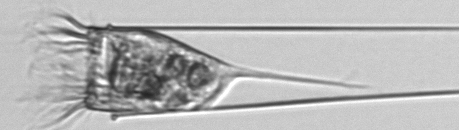
Label: Eutintinnus